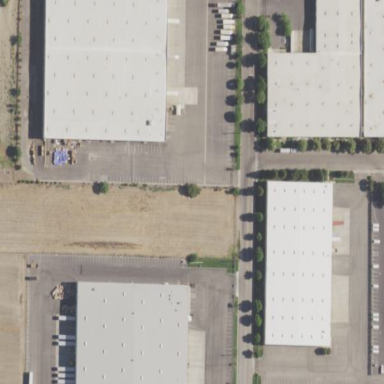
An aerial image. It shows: Industrial area.